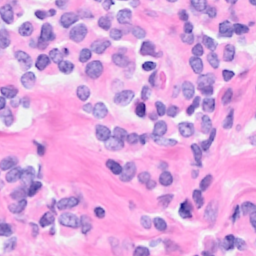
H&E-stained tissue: Breast